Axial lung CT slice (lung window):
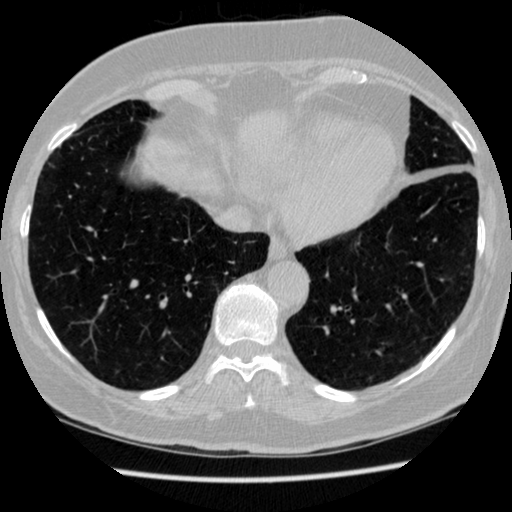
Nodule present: no